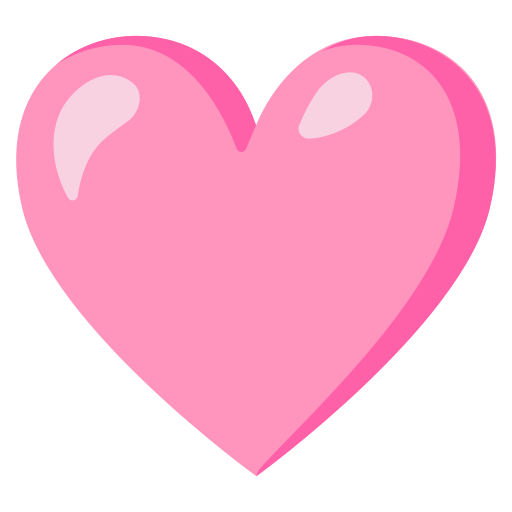
Emoji: 🩷